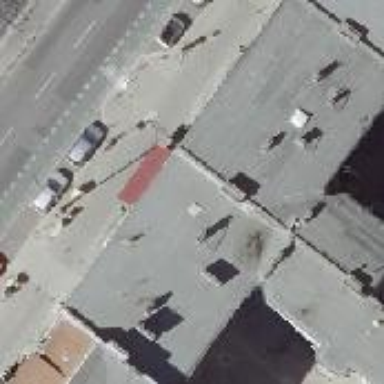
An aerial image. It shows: Grey apartment building with red gambrel roof made of roof tiles.